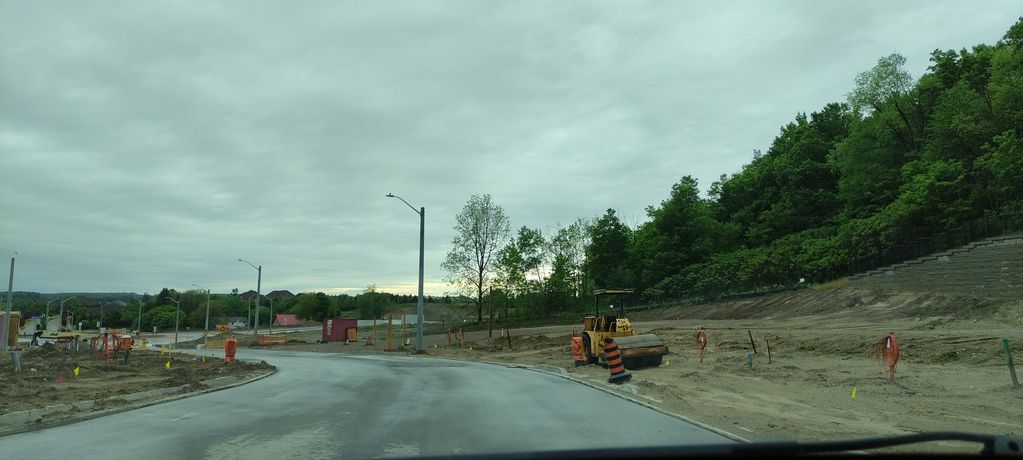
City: kitchener-waterloo